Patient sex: F
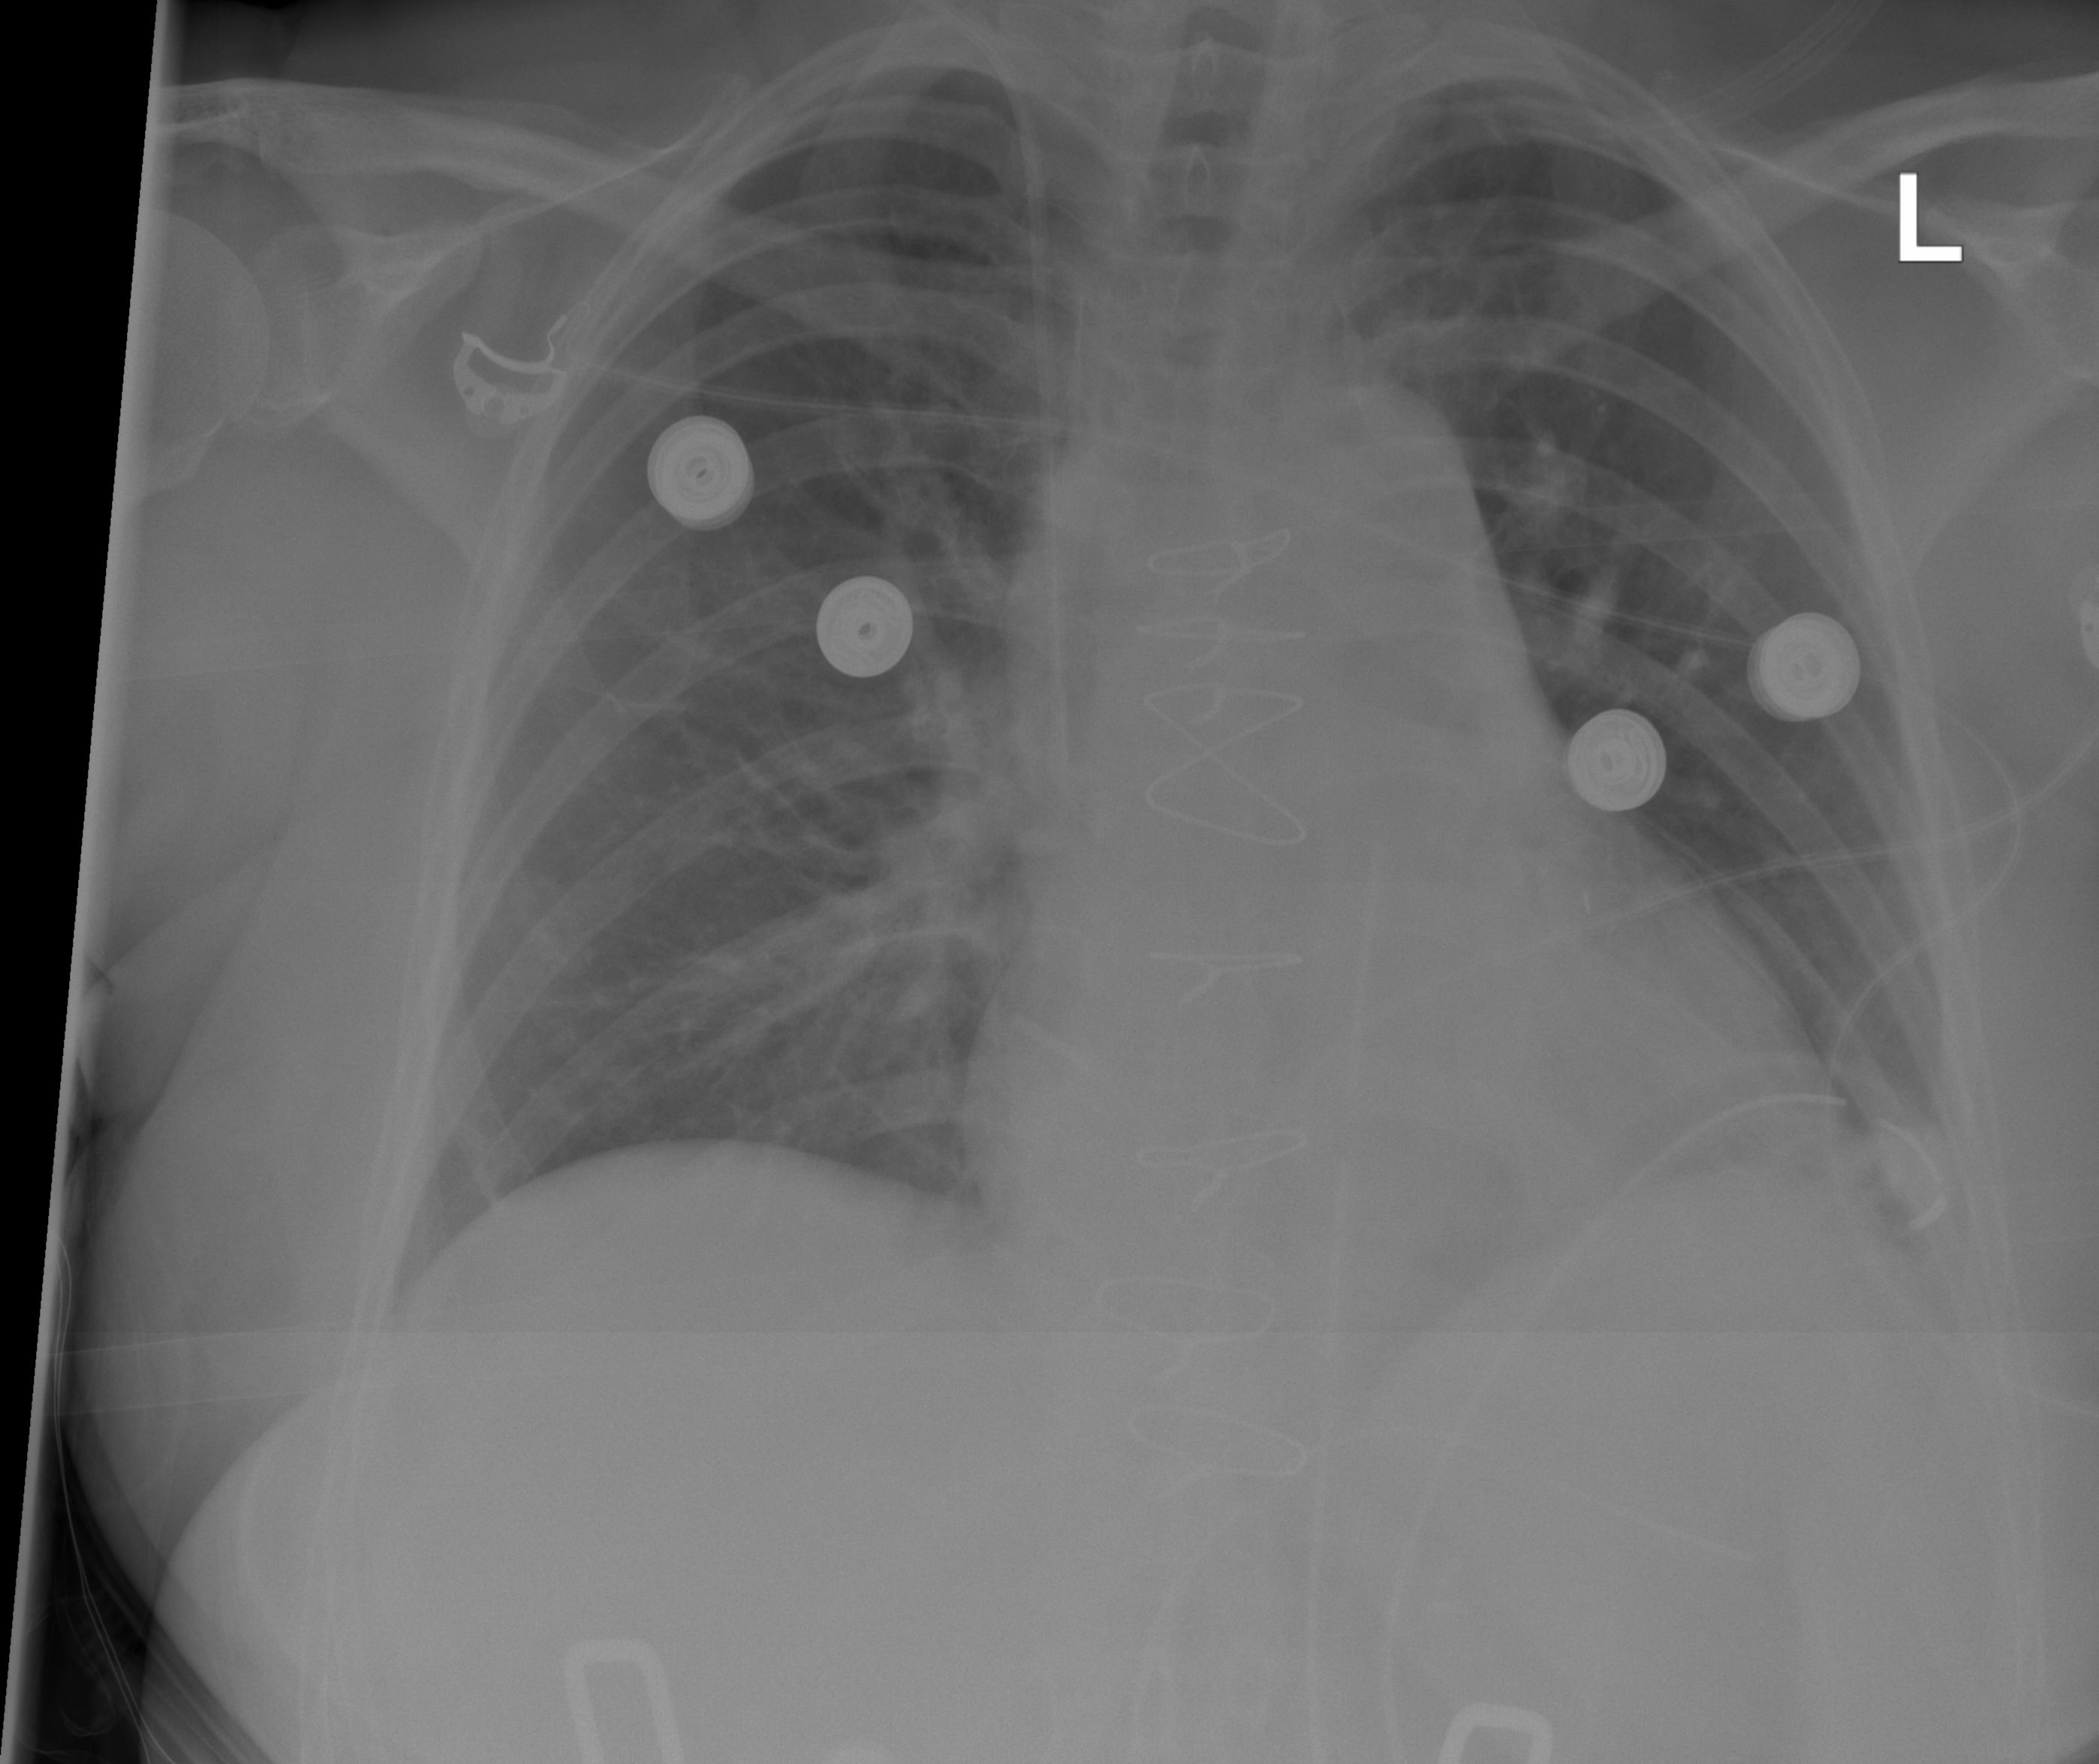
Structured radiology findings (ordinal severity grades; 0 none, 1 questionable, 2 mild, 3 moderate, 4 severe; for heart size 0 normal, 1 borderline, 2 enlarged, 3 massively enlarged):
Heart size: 2
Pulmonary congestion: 0
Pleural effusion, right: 0
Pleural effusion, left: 2
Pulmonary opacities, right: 0
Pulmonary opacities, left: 0
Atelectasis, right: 2
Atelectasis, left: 2